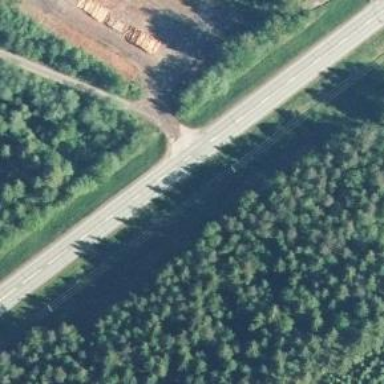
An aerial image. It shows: Asphalt road classified as trunk highway.